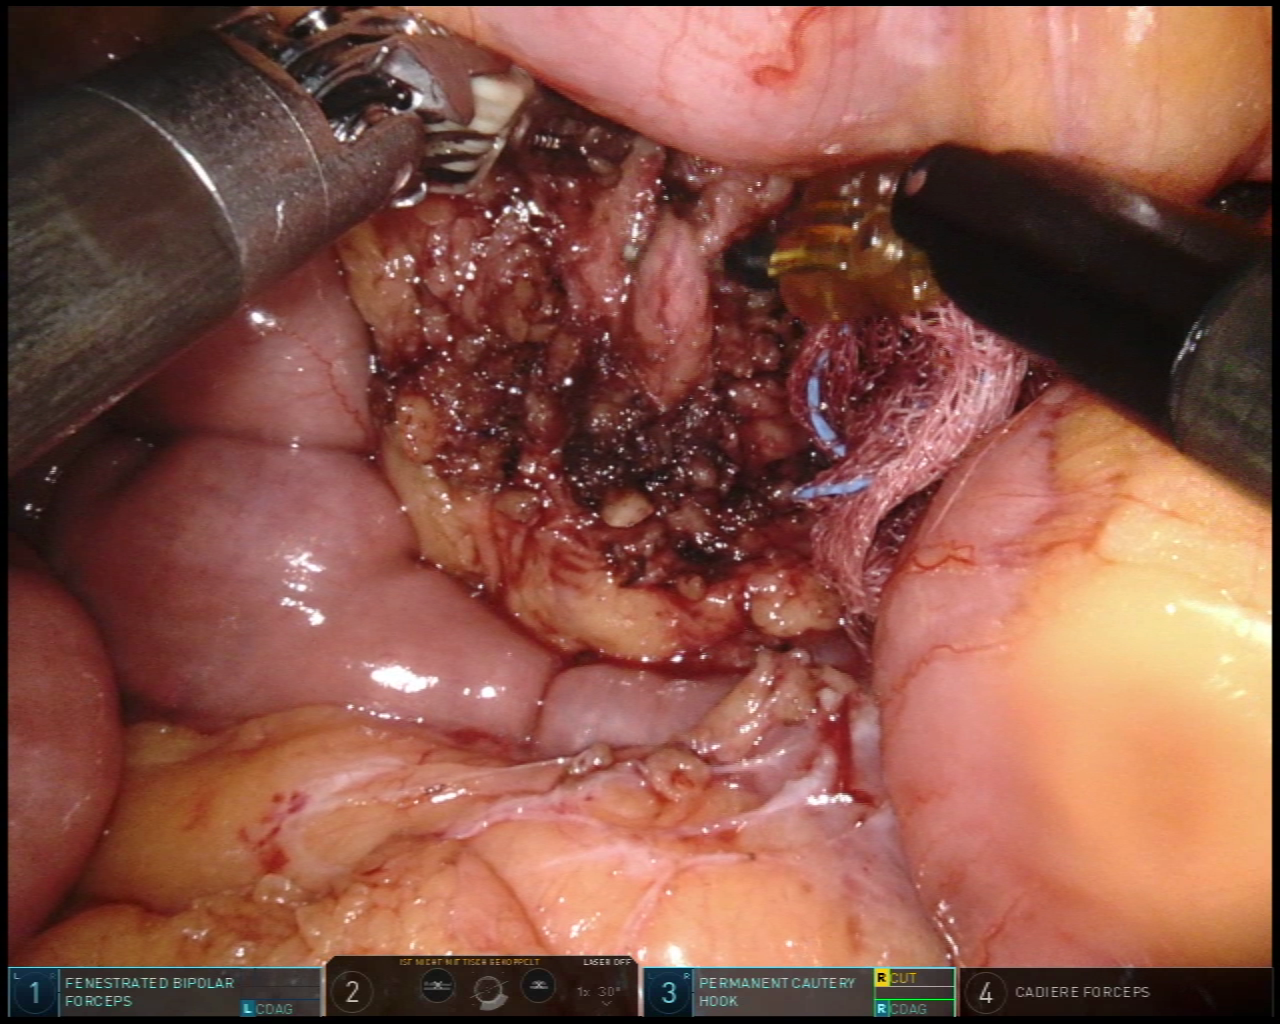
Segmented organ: inferior_mesenteric_artery
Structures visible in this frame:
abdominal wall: no
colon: yes
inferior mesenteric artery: yes
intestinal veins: no
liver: no
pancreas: no
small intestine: yes
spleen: no
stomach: no
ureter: no
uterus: no
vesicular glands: no